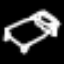
Label: bed